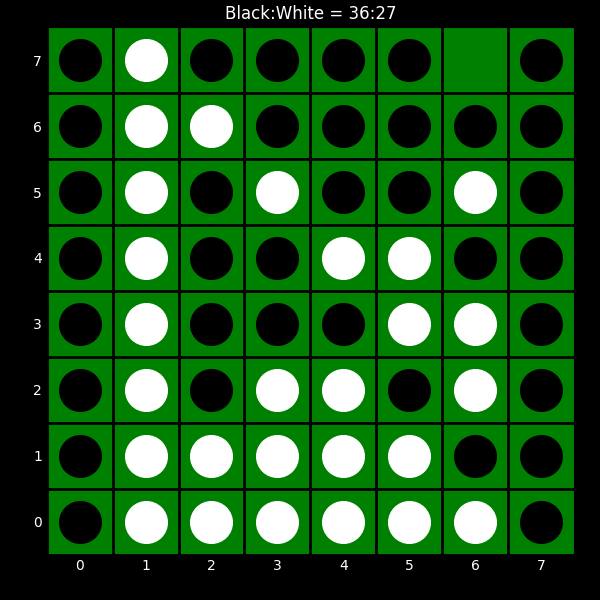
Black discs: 36
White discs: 27